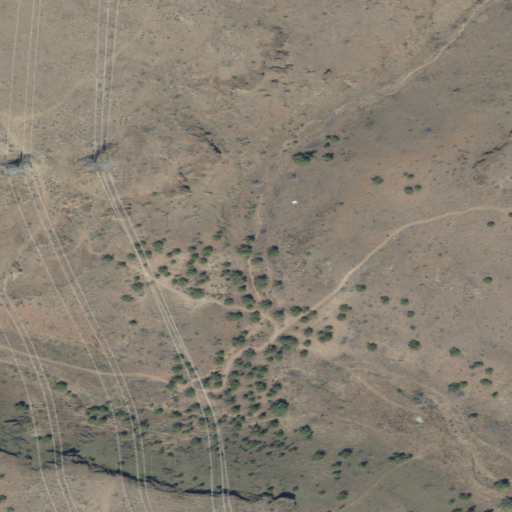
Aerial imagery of valley in Oregon named Wagonblast Canyon containing shrub and grassland